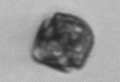
Label: Scrippsiella